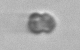
Label: Dinophyceae